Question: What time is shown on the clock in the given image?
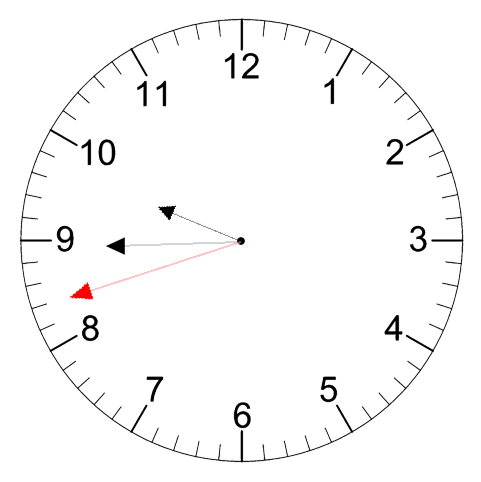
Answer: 09:44:42